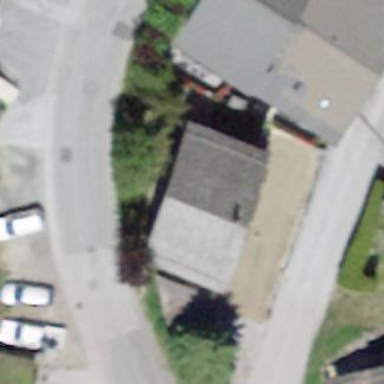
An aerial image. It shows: Building with tile roof.